Question: I need to create a UserControl, or a View, in WPF, that will be able to show, like in a calendar, days in the header, and a list of users vertically, and for each user like a planning bar placed inside a grid, below the days, that will show how many days the plan is taking. It's something like Gantt views, available from Telerik, or DevExpress, but I'm not allowed to use any paid sources/controls/toolkits. The problem is that I don't know how to start, what are the layouts that must be used, what controls etc.
Like here:

I tried to create a ListView vertically, with ItemsSource horizontally for every user, but in such case I need binding for every row, even if the user hasn't anything planned for that period, so it will result in too many useless bindings, and this solution is also not adjustable to the screen size, except if you change the number of elements you bind to.
I need to show something only there where data exists, and in a manner similar to the image. It means that I need a container control, that will include the header and the swimlanes over which the planning will be shown.
Also, the width must be adjustable, so more screen the user has, more days horizontally will be visible.
How can I create that? What Controls, over which controls I must use?
I expect an answer something like in the following example:
Container control: ListView horizontal
Swimlanes: GridView, or Canvas
Bars: Simple Rectangles
Thank you in advance!
I have found a timeline project. It is open-source, and with good examples.
<URL>
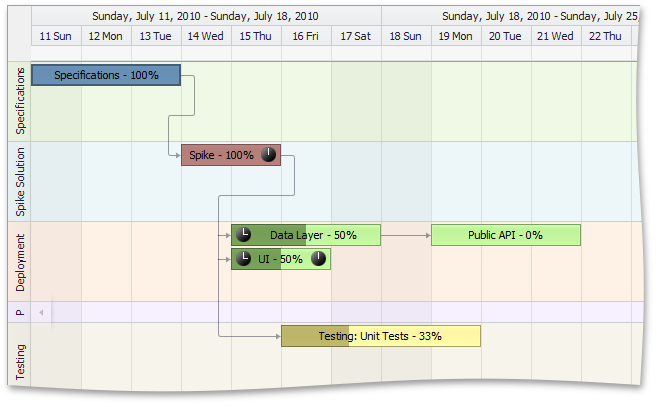
Answer: I would reconsider the third party controls thing; building this robustly will be much more expensive than buying it (depending on your hourly cost).
If you want to build this yourself, you are going to need something along the lines of:
- - - - - -
The requirements are quite severe, you need a lot of code for this.